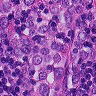
Metastatic tissue present: yes